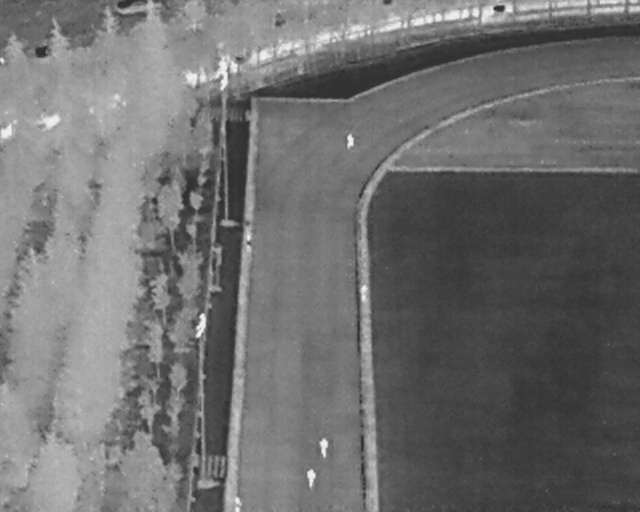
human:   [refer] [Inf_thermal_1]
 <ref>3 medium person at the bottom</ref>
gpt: <box>[[48, 86, 52, 88, 2], [46, 92, 50, 94, 2], [35, 97, 38, 99, 2]]</box>

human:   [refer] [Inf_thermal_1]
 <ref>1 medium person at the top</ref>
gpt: <box>[[53, 26, 56, 28, 2]]</box>

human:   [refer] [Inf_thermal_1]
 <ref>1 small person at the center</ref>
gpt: <box>[[37, 46, 40, 48, 2]]</box>

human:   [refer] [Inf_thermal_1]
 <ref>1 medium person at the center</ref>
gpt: <box>[[55, 56, 58, 58, 2]]</box>